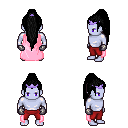
a pixel art fantasy rpg character, male body template, dark elf, purple skin, pink cape, red pants, black extra-long topknot hairstyle, purple tiara, metal gloves, four views (front, back, left, right), 2x2 character sprite sheet, small pixel art, hard edges, no anti-aliasing